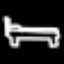
Label: bed